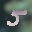
Label: 5